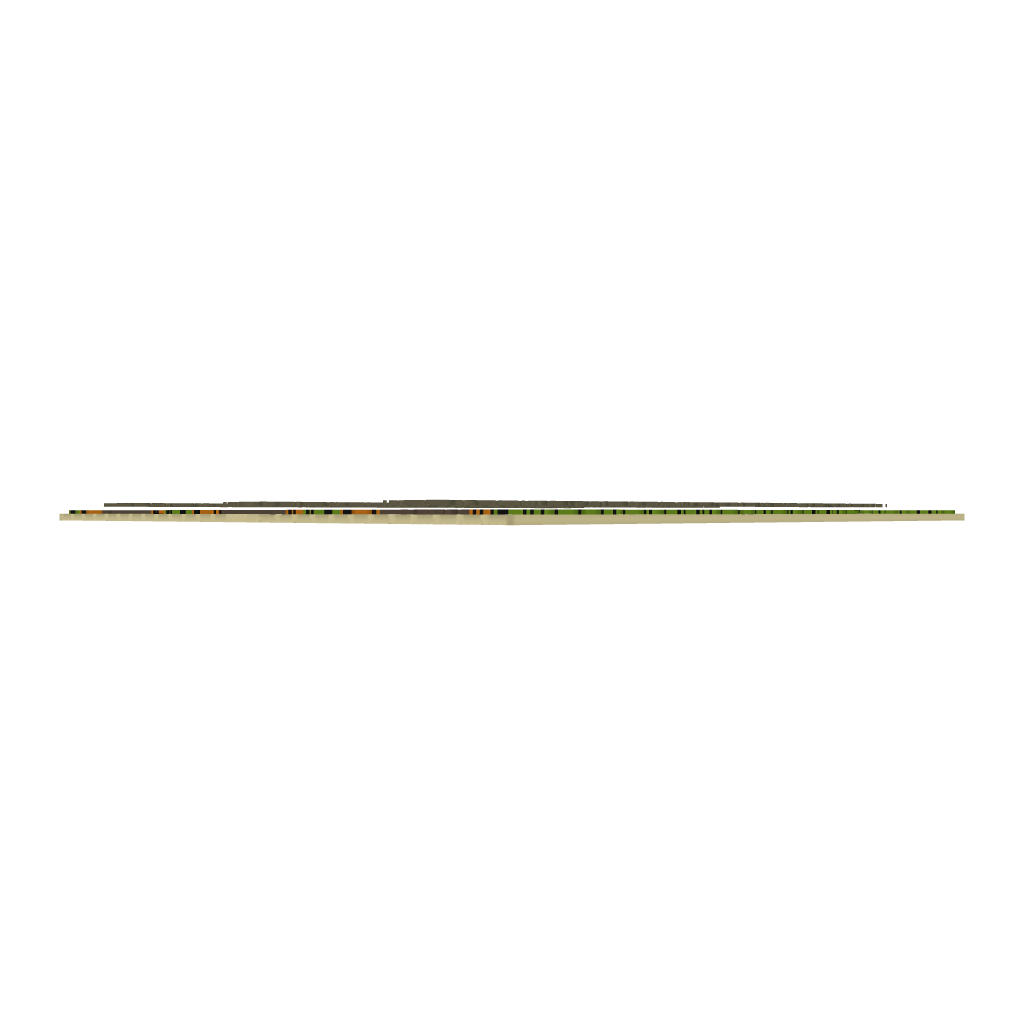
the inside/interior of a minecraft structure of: Huge garden